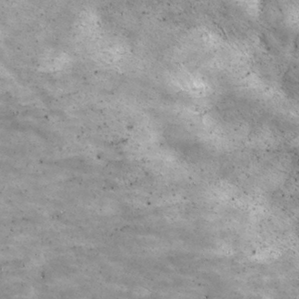
Label: non_frost